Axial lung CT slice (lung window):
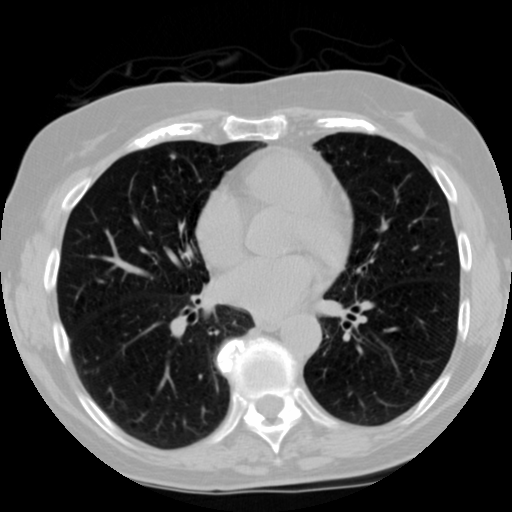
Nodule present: no